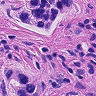
Metastatic tissue present: yes